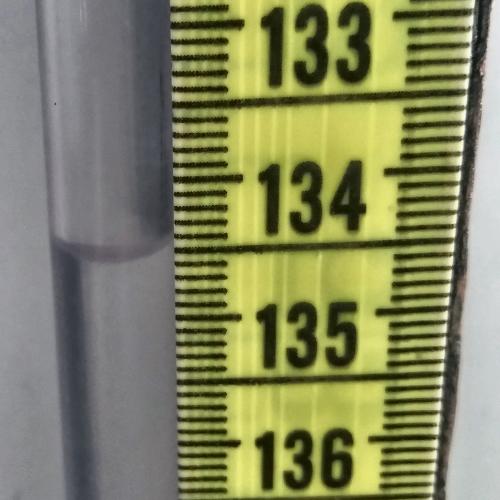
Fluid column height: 134.5 cm